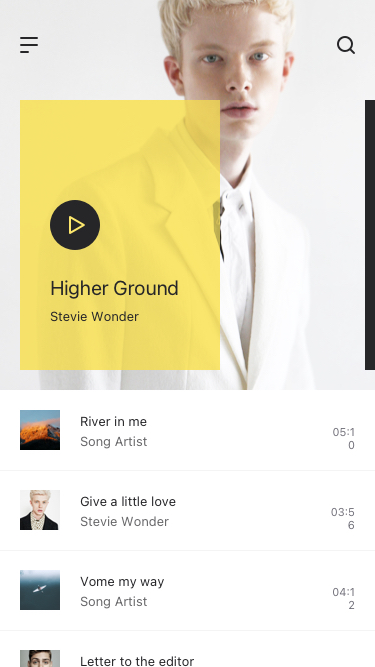
Text in this UI design:
Higher Ground
Stevie Wonder
River in me
Song Artist
05:10
Give a little love
Stevie Wonder
03:56
Vome my way
Song Artist
04:12
Letter to the editor